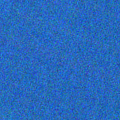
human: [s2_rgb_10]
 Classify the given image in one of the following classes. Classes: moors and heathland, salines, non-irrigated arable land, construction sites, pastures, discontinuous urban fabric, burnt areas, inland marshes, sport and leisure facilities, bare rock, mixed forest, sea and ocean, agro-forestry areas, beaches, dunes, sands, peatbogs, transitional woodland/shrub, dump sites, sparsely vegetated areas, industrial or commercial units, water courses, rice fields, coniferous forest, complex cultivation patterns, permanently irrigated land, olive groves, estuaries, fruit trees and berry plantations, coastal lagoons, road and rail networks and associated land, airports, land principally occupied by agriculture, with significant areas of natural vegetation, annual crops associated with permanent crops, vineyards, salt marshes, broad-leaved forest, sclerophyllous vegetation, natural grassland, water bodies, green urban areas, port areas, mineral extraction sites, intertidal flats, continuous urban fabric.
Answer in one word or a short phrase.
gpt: sea and ocean